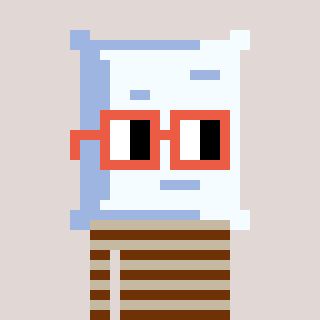
a pixel art character with square orange glasses, a pillow-shaped head and a bege-colored body on a warm background